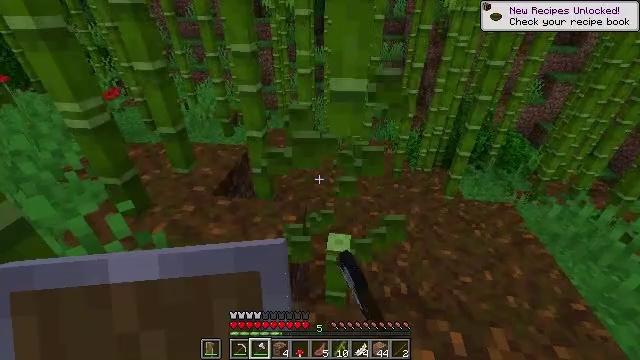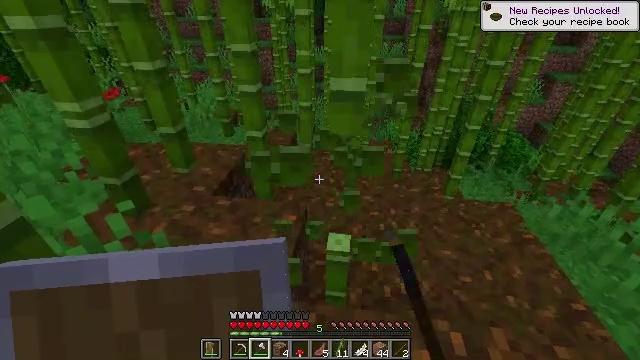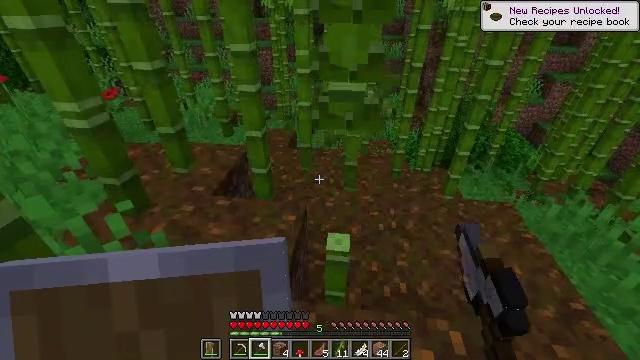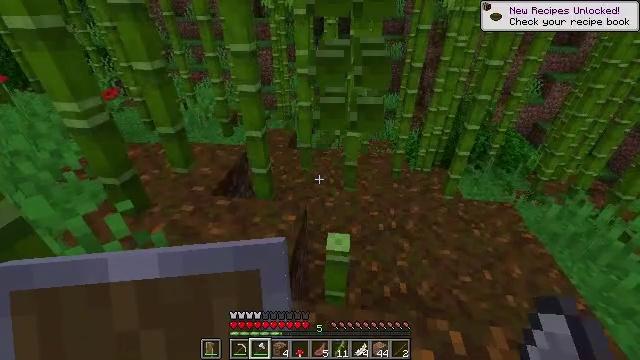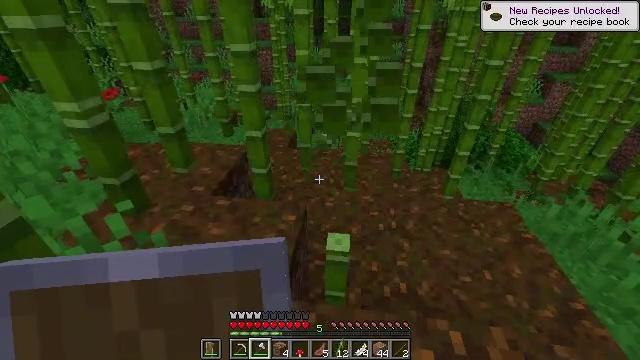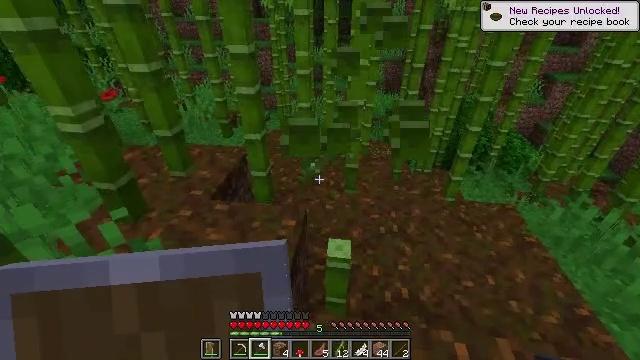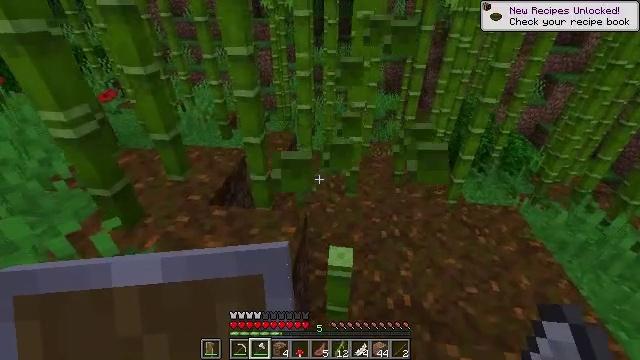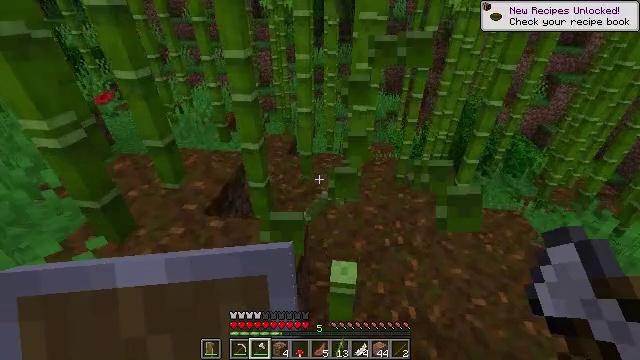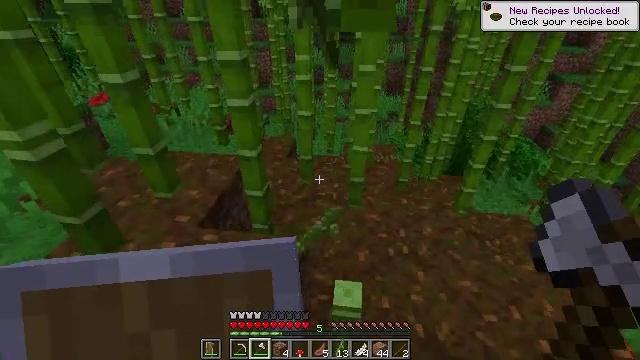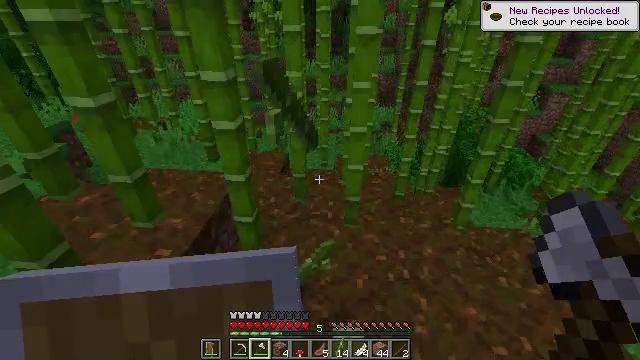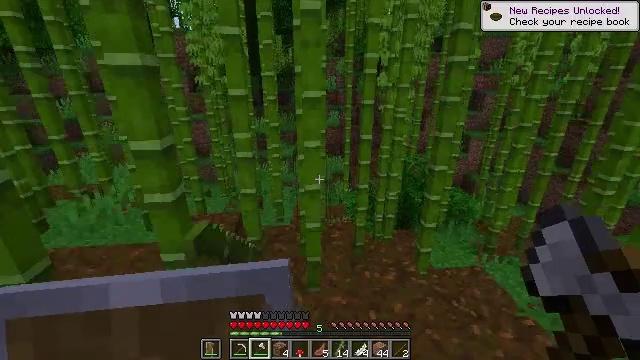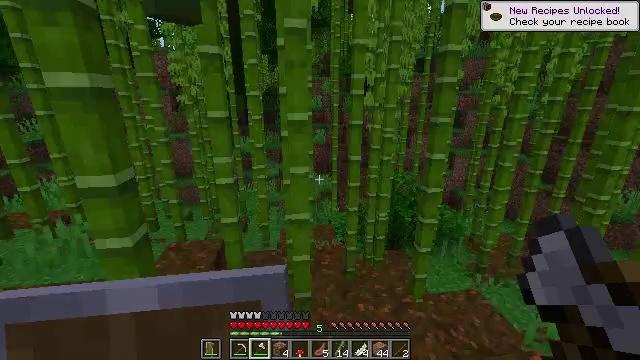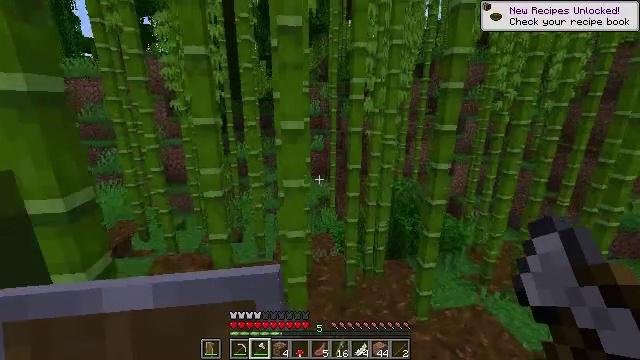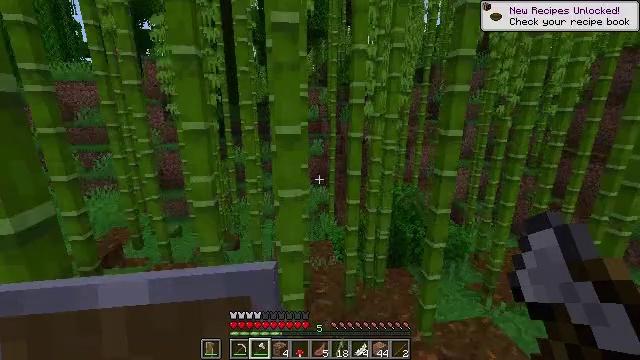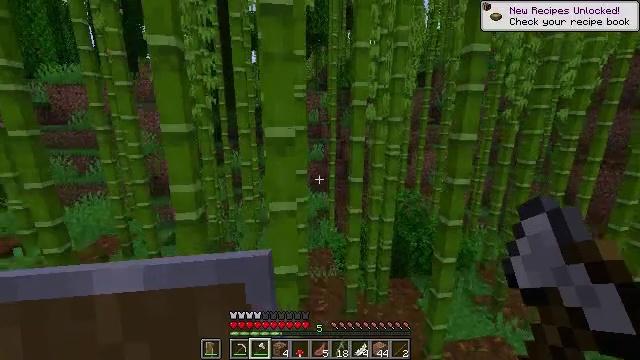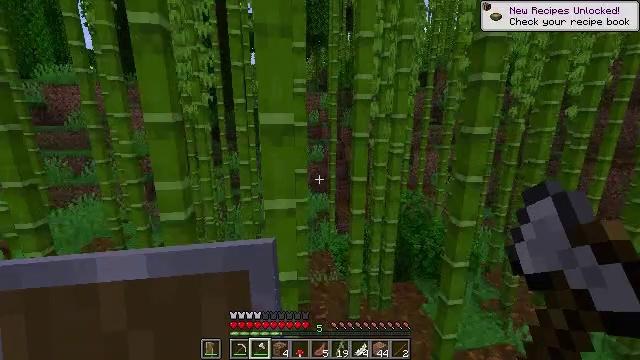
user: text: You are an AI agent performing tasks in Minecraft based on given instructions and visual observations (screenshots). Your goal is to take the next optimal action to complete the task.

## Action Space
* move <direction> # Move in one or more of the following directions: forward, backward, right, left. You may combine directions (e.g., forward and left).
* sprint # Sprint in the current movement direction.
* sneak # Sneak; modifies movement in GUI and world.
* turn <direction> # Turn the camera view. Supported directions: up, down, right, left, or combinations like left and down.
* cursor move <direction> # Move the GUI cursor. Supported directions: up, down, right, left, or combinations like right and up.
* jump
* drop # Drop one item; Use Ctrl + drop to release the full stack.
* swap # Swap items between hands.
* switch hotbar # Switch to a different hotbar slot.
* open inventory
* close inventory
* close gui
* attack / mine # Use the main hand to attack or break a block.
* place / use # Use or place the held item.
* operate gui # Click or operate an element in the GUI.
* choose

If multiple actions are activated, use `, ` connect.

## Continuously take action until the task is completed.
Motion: motion action
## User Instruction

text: Mine the podzol from the ground.
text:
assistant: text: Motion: attack / mine
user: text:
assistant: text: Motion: attack / mine
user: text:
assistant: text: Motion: attack / mine
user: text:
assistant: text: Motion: attack / mine
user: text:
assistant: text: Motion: move forward, attack / mine
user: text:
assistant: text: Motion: move forward, attack / mine
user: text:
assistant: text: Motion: move forward
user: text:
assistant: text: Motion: move forward
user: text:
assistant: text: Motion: move forward, turn right and up
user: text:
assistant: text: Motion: move forward, turn right and up
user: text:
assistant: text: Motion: move forward, turn right and up
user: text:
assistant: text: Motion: move forward, turn up
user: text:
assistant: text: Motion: move forward
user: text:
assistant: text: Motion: move forward
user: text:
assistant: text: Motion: move forward
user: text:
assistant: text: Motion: move forward
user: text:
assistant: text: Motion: move forward
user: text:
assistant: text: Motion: move forward
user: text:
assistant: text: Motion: move forward
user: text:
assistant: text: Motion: move forward
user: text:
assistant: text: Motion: move forward
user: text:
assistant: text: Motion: move forward
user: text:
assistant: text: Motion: move forward
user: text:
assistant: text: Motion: move forward
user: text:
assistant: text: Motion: move forward, turn right
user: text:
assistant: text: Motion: move forward, turn right
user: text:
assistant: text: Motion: move forward
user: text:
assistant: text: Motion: move forward
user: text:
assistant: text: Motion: move forward
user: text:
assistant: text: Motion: move forward, turn left